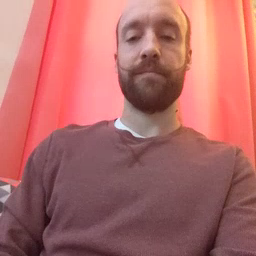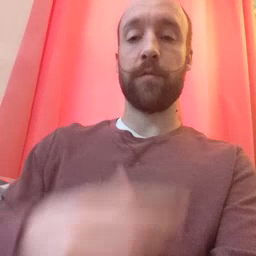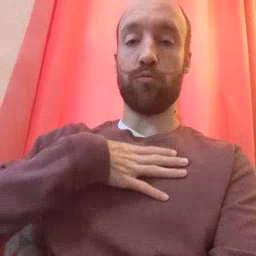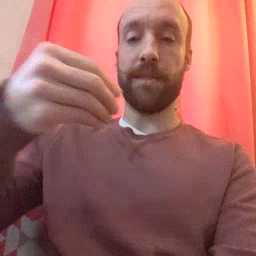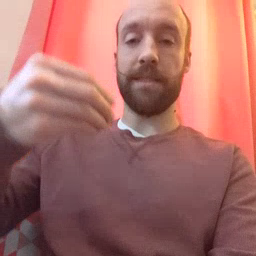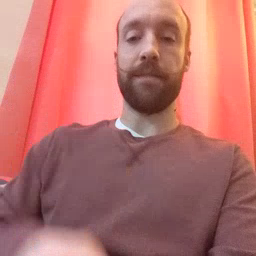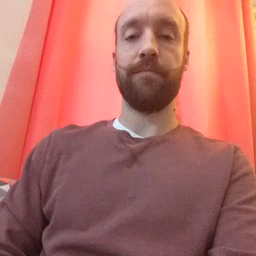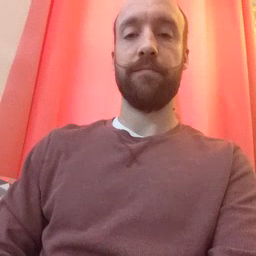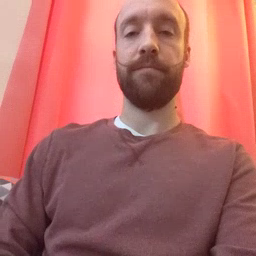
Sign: white